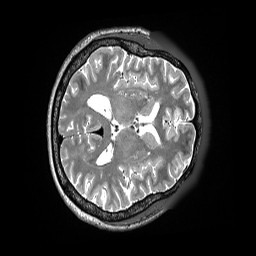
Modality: T2w
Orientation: axial
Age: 47
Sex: female